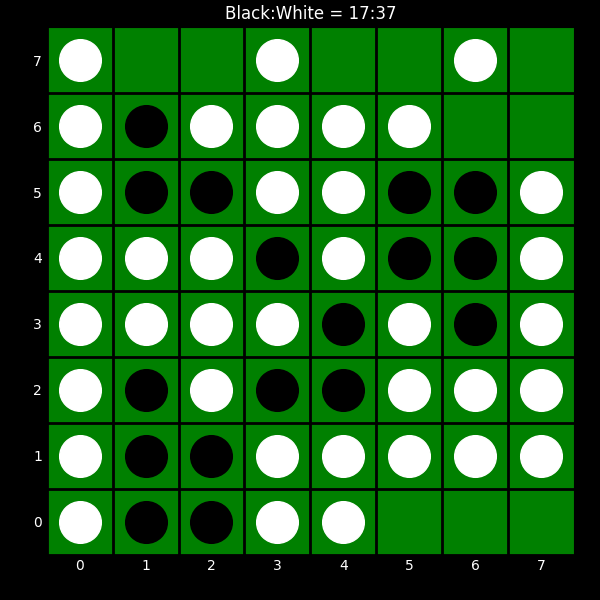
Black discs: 17
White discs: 37